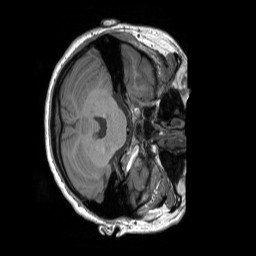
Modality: T1w
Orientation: axial
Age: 30
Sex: female